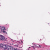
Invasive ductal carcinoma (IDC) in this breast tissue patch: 0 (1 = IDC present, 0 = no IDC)